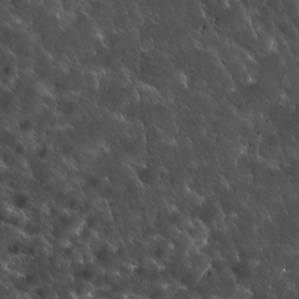
Label: non_frost